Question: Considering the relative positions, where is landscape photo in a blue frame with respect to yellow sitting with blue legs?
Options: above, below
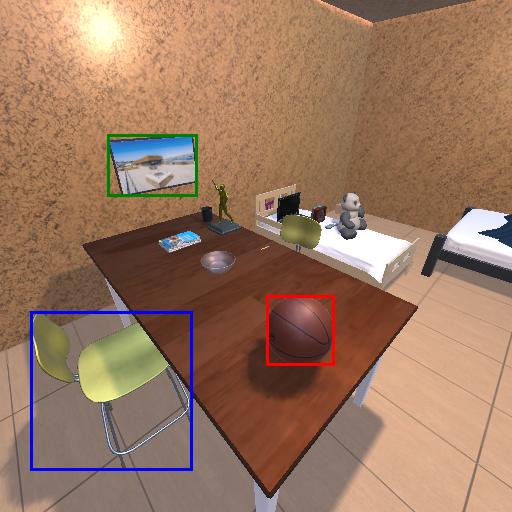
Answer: above